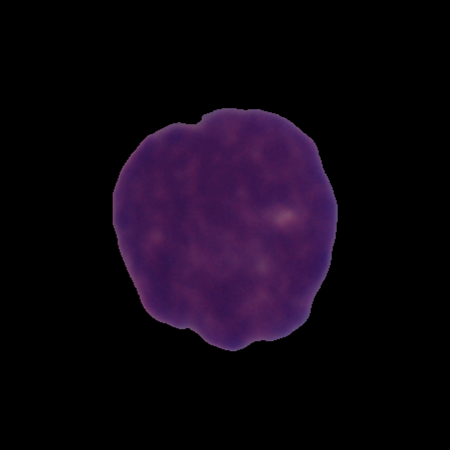
Label: cancer